Field crop: maize
Growth stage: 2
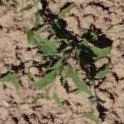
Species: atriplex